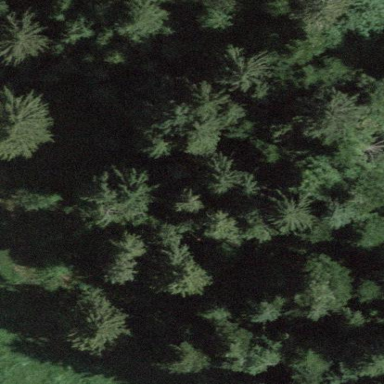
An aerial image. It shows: Forest area.